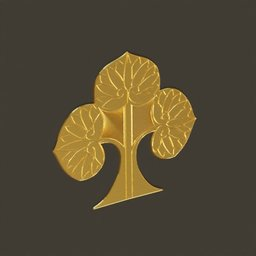
Label: decoration